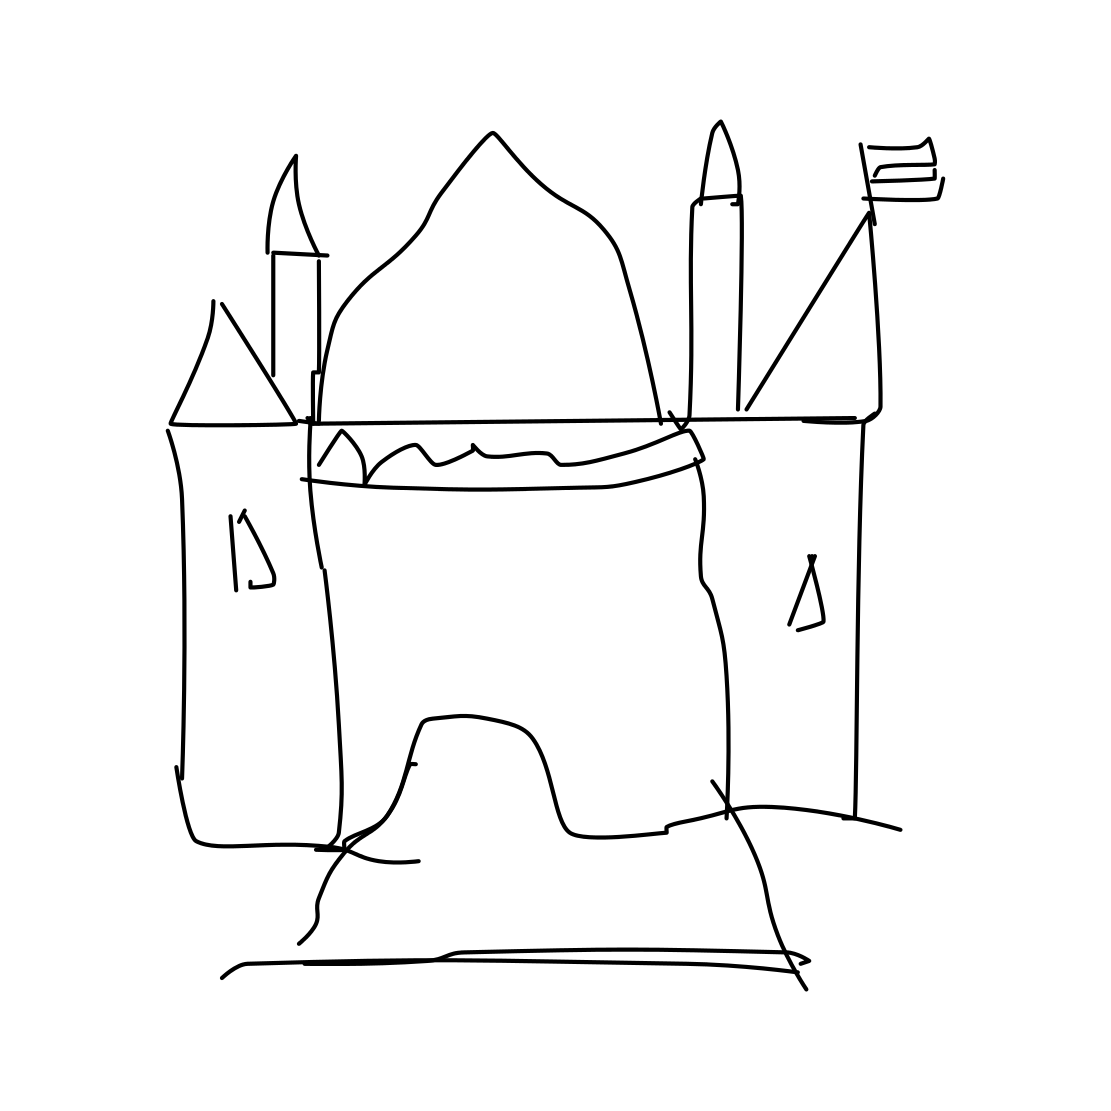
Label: castle